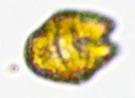
Label: Akashiwo